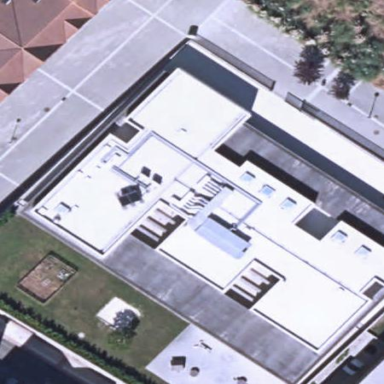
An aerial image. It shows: Kindergarten.